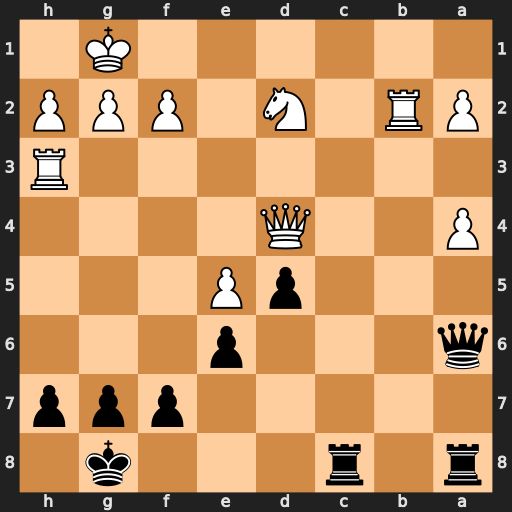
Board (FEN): r1r3k1/5ppp/q3p3/3pP3/P2Q4/7R/PR1N1PPP/6K1
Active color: b
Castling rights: -
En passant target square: -
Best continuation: Rc1+ Nf1 Qxf1#